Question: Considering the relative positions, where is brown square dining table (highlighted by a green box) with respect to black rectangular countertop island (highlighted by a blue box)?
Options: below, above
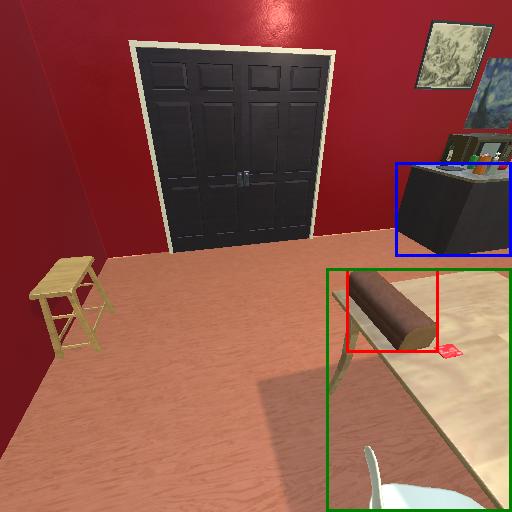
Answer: below